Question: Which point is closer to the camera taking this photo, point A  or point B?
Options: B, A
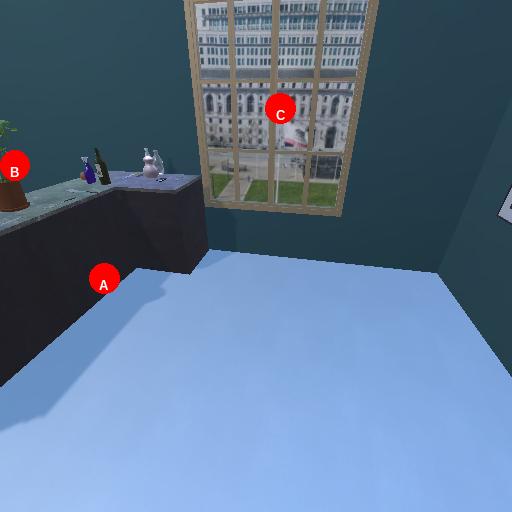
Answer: B